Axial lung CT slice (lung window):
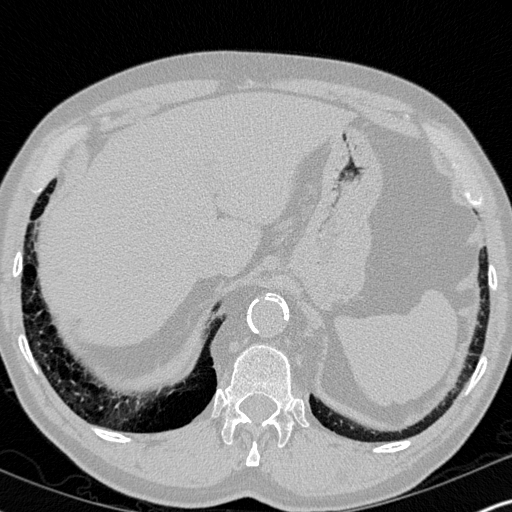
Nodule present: no